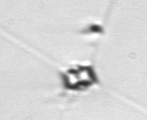
Label: Chaetoceros_didymus